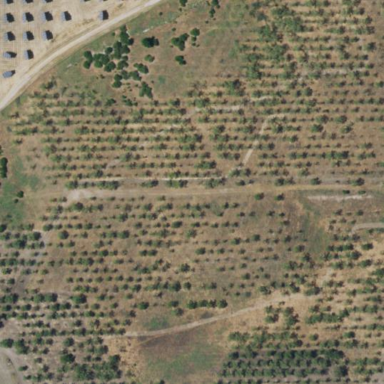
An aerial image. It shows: Orchard.